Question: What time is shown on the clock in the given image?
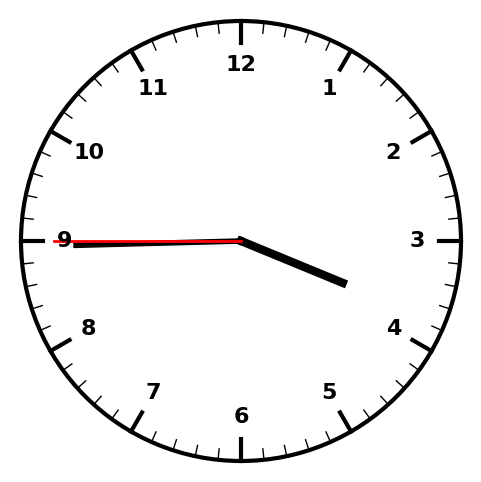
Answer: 03:44:45